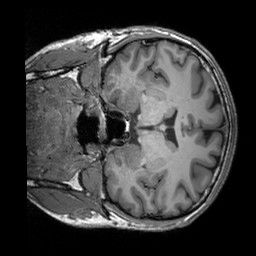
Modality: T1w
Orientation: coronal
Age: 27
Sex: male
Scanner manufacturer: siemens
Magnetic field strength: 3 T
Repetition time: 2.3 s
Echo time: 0.00303 s